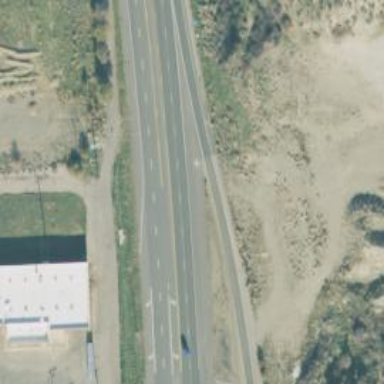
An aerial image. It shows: Trunk link highway with asphalt surface.